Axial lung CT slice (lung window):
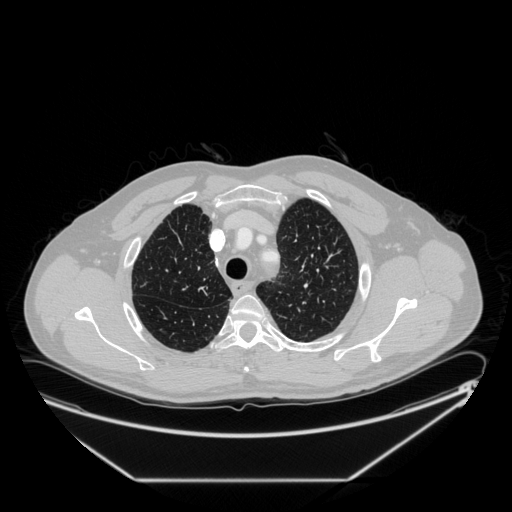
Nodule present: no